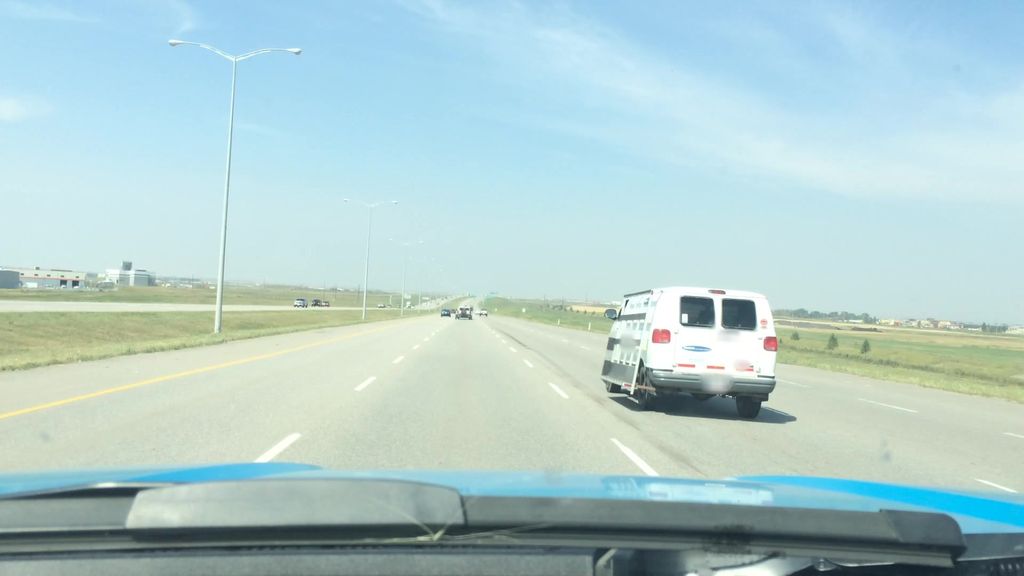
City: calgary